Interaction volume radius: 5 \u00c5
Interaction volume height: 15 \u00c5
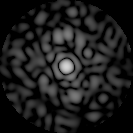
Disorder parameter: 0.816